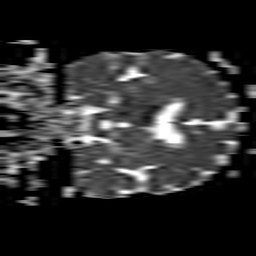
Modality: ADC
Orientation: coronal
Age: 66
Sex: male
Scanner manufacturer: philips
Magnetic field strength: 1.5 T
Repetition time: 4.6 s
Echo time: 0.07505 s